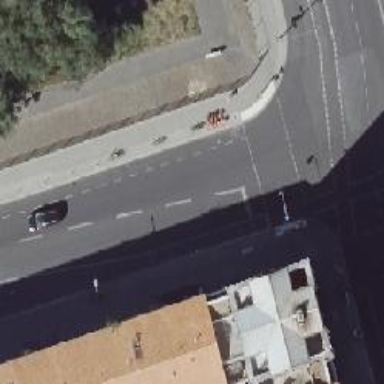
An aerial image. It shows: Tertiary road with asphalt surface. There are separate sidewalks on both sides and lanes for cycling.